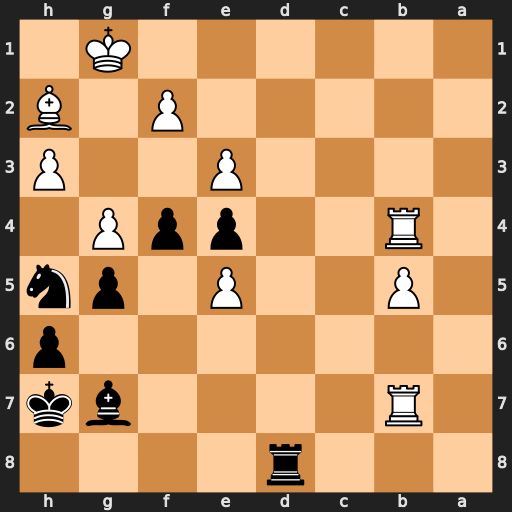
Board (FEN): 3r4/1R4bk/7p/1P2P1pn/1R2ppP1/4P2P/5P1B/6K1
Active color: b
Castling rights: -
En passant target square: -
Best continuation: Rd1+ Kg2 f3#